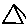
Label: triangle